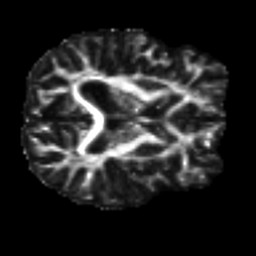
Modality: FA
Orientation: axial
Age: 22
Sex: female
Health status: healthy
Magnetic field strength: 3 T
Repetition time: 8.4 s
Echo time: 0.0926 s